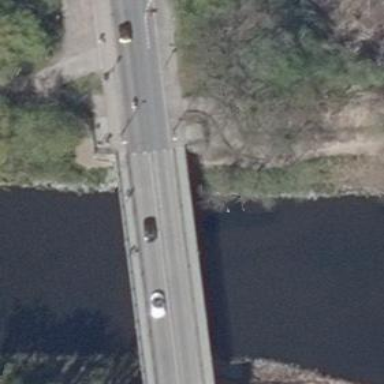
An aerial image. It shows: Bridge with beam structure.